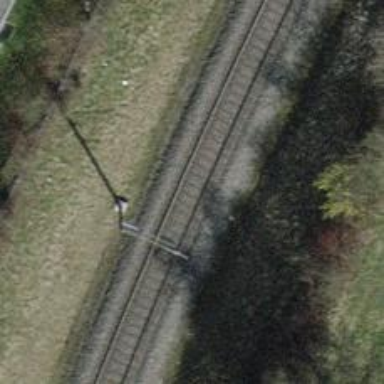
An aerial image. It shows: Single-track electrified railway with contact line.